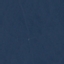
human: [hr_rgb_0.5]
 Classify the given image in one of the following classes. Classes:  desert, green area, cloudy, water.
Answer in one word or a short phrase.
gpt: water